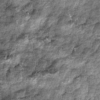
Label: not_dusty